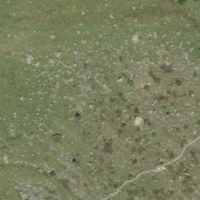
EUNIS habitat code: 23
Species observed at this site:
Oenanthe oenanthe
Marmota marmota
Anthus spinoletta